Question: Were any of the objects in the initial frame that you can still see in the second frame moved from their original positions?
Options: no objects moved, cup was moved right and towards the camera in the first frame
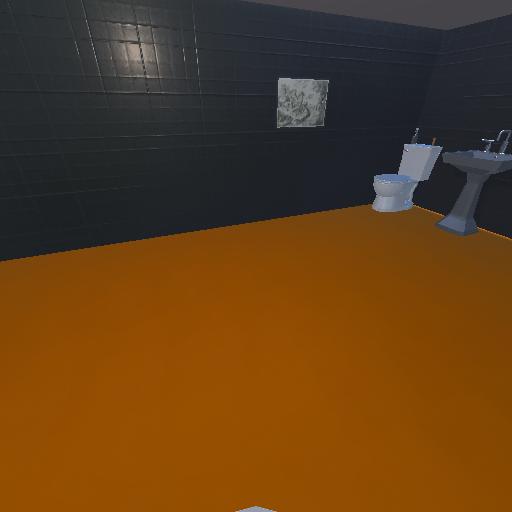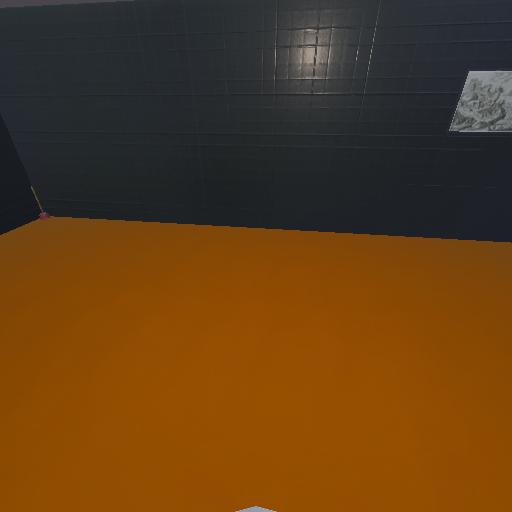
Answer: no objects moved